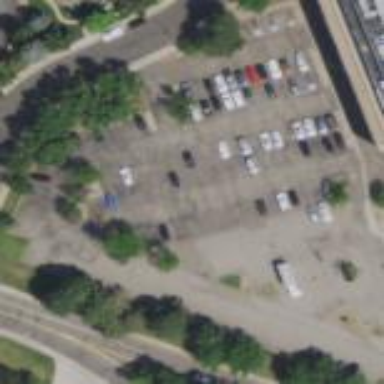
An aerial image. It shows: Parking area.